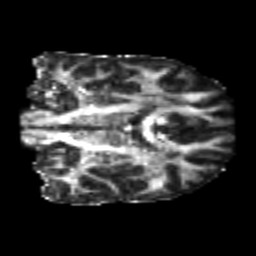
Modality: FA
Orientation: coronal
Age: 22
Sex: male
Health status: healthy
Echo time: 0.074 s